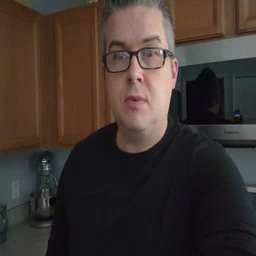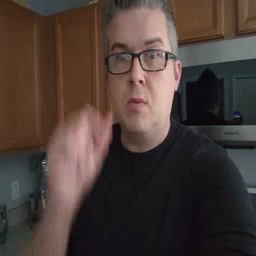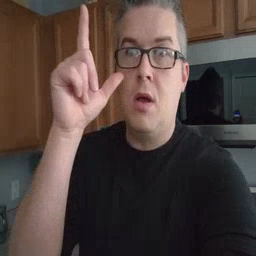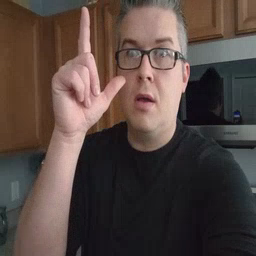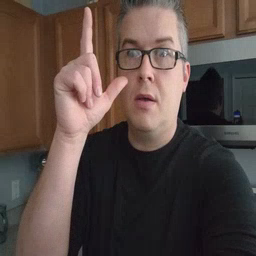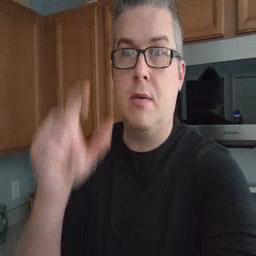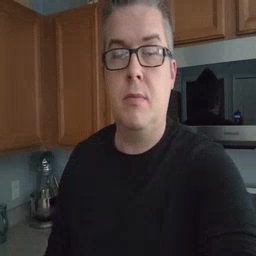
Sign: awake